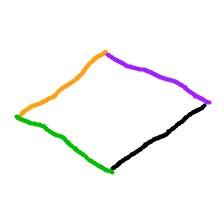
Shape: rhombus